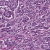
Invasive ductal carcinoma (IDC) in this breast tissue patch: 1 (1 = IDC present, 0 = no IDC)